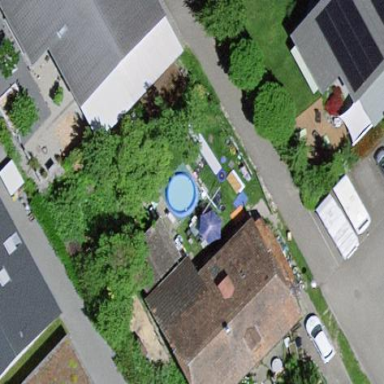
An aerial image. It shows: Residential building.